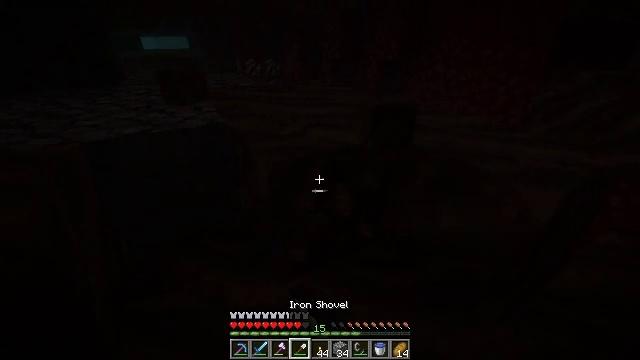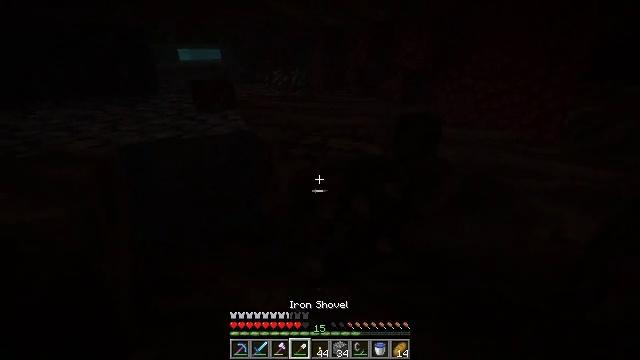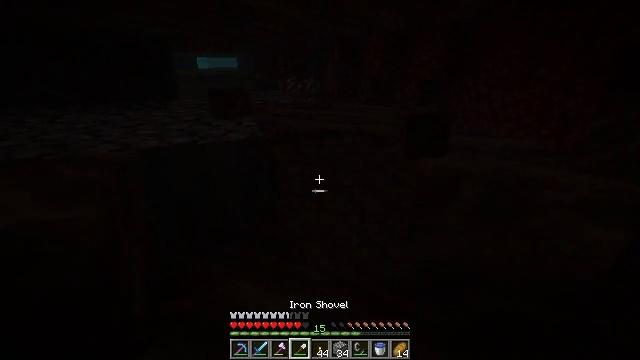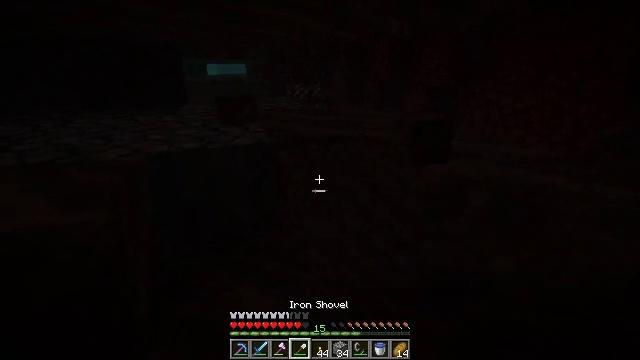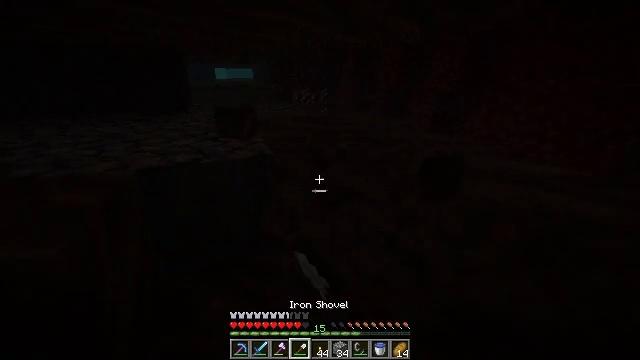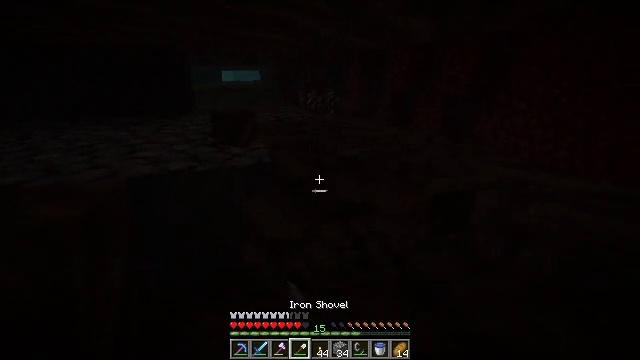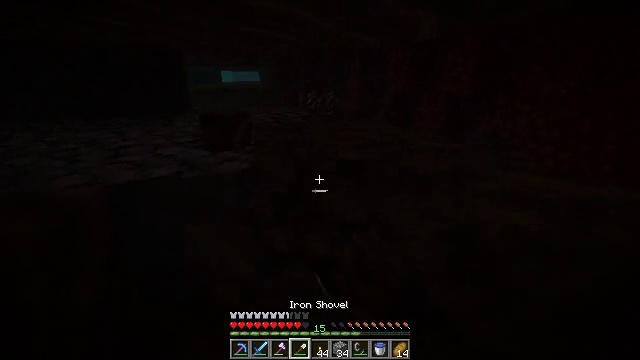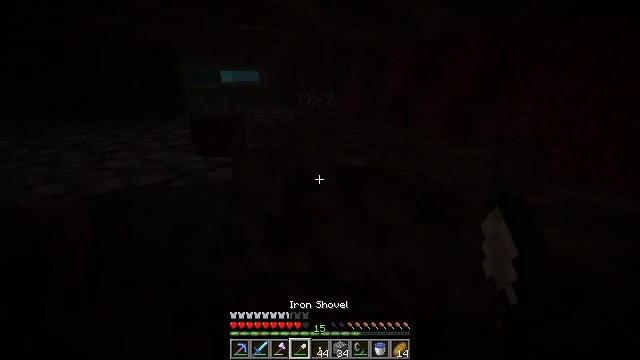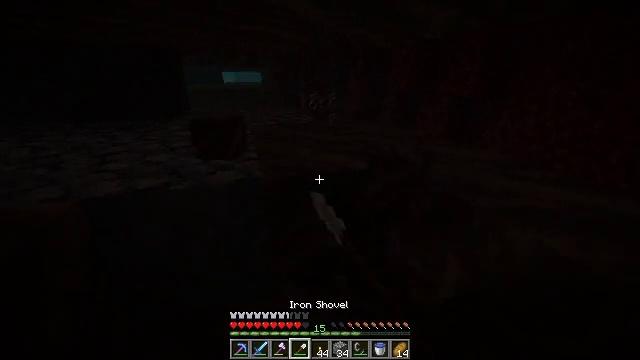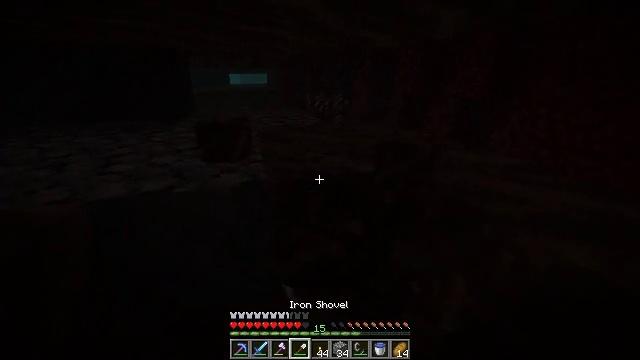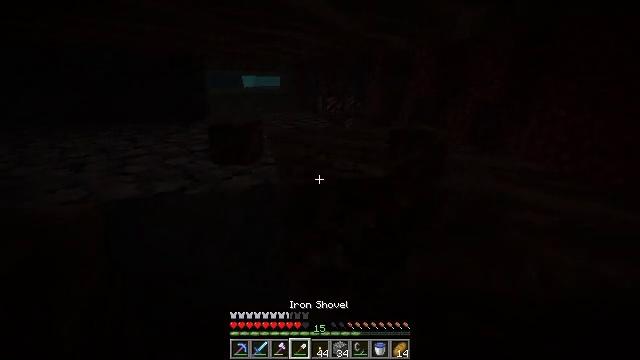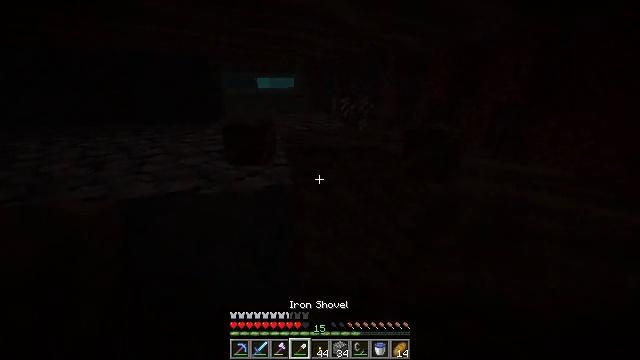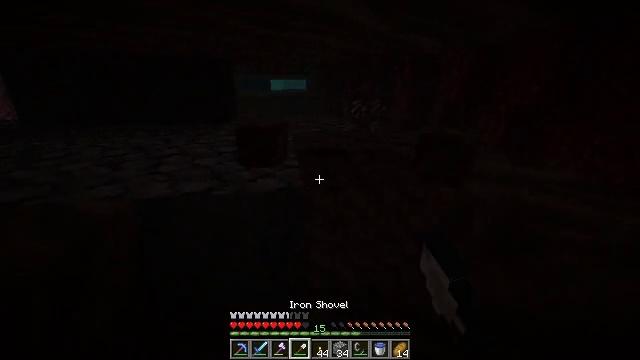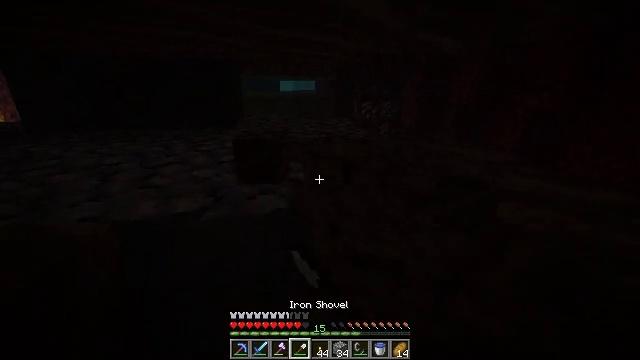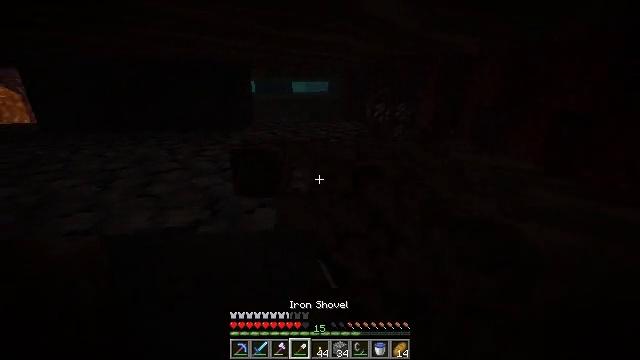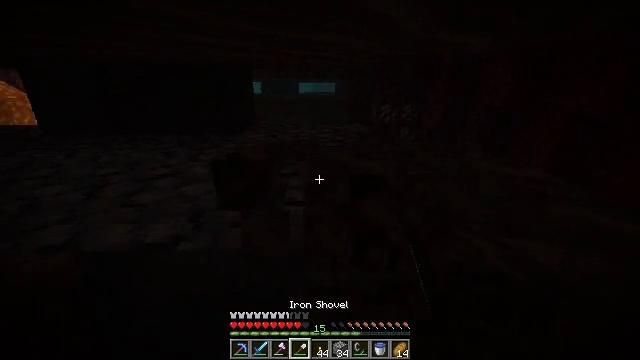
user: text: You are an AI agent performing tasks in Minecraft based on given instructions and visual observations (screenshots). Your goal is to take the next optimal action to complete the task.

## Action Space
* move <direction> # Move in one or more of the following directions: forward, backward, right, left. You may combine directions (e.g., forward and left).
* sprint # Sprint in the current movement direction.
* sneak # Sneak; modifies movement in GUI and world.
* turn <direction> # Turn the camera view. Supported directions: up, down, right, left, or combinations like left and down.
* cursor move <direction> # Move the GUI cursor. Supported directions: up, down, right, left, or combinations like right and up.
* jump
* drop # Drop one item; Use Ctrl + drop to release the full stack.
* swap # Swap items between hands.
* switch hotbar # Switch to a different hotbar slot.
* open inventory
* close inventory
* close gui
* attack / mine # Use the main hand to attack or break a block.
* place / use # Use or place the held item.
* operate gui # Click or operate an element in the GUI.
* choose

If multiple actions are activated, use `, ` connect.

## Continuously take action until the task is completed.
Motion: motion action
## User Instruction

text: Gather soul soil blocks.
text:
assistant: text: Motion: turn left and up, attack / mine
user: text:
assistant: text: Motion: turn left and up, attack / mine
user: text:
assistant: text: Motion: move forward, turn left and up, attack / mine
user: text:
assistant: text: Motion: move forward, turn left, attack / mine
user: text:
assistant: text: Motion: move forward, turn left, attack / mine
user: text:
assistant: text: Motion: move forward, attack / mine
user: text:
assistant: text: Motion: attack / mine
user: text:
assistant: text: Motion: attack / mine
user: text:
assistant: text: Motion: turn left, attack / mine
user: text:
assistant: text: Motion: turn left, attack / mine
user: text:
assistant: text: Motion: turn left, attack / mine
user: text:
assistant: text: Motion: move forward, turn left, attack / mine
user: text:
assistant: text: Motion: move forward, turn left, attack / mine
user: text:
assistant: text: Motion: move forward and move right, turn left, attack / mine
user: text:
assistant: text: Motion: move forward and move right, turn left, attack / mine
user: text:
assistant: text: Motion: move forward and move right, turn left, attack / mine
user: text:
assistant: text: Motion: move forward, attack / mine
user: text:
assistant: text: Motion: attack / mine
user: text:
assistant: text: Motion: turn left, attack / mine
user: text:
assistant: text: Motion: turn left, attack / mine
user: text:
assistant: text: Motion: turn left, attack / mine
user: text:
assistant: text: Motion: turn left, attack / mine
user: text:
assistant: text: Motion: turn left, attack / mine
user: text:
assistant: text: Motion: turn left and down, attack / mine
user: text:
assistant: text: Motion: attack / mine, switch to hotbar 1